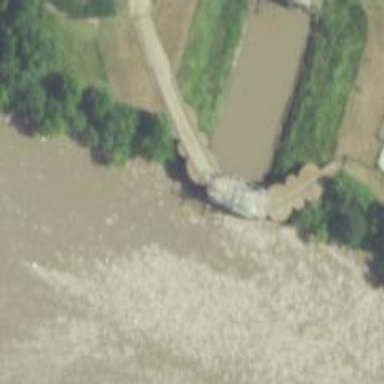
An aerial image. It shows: Sluice gate on the waterway.